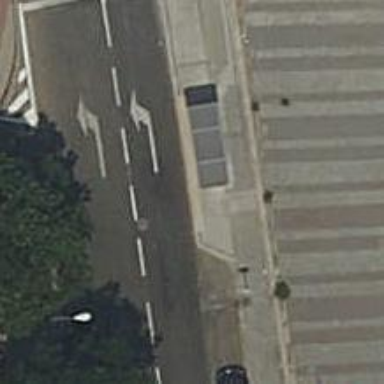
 serving as platform for public transportation."